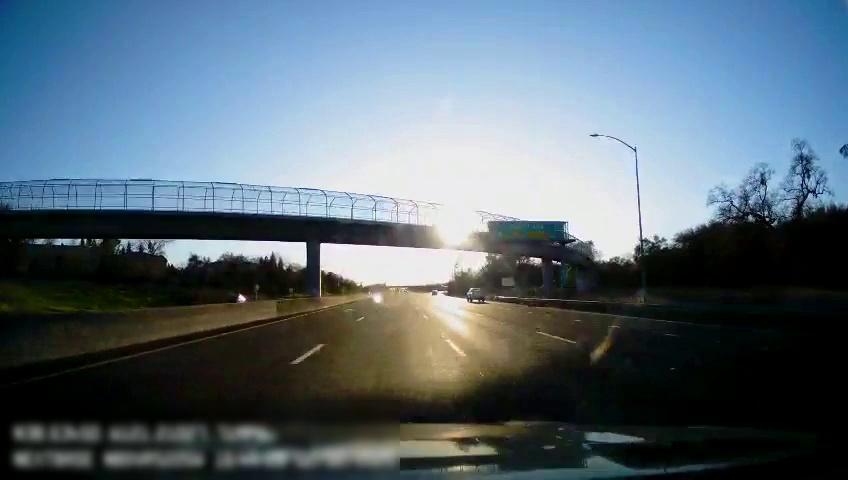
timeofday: Day
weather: Sunny
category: Drivable Space
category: Vehicles | Truck
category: Vehicles | Car
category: Lanes | Alternate Lane
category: Lanes | Alternate Lane
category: Lanes | Current Lane
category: Lanes | Current Lane
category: Lanes | Alternate Lane
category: Lanes | Alternate Lane
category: Traffic | Signs